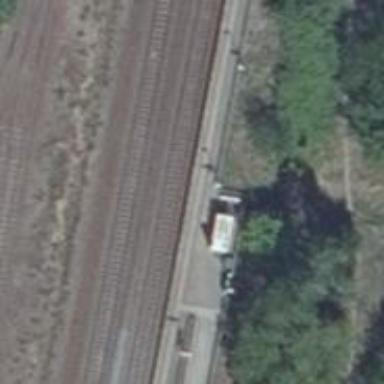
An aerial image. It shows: Shelter for public transport.